Question: When I try with the IPv4 address it succeeds to add the DNS server. But when I try to give the IPv6 address instead of IPv4 address it doesn't work.
1. Why it is not able to set the IPv6 address?
2. What is the alternative for achiving this in IPv6 machine?
Below is the code snippet what I tried. Also tried giving IPAddress and string datatypes as the input to SetDNSServerSearchOrder.
'''
PS C:\Users\Administrator> $NICs = Get-WmiObject Win32_NetworkAdapterConfiguration | Where {$_.IPEnabled -eq "TRUE" -and
($_.IPAddress -contains "1111:1111:1111:1111:1111:1111:1111:1114")}
PS C:\Users\Administrator> [System.Net.IPAddress]$IP="1111:1111:1111:1111:1111:1111:1111:1112"
PS C:\Users\Administrator> $IP
Address :
AddressFamily : InterNetworkV6
ScopeId : 0
IsIPv6Multicast : False
IsIPv6LinkLocal : False
IsIPv6SiteLocal : False
IPAddressToString : 1111:1111:1111:1111:1111:1111:1111:1112
PS C:\Users\Administrator> $NICs.SetDNSServerSearchOrder($IP)
__GENUS : 2
__CLASS : __PARAMETERS
__SUPERCLASS :
__DYNASTY : __PARAMETERS
__RELPATH :
__PROPERTY_COUNT : 1
__DERIVATION : {}
__SERVER :
__NAMESPACE :
__PATH :
ReturnValue : 70
PS C:\Users\Administrator> [string]$IP="1111:1111:1111:1111:1111:1111:1111:1112"
PS C:\Users\Administrator> $NICs.SetDNSServerSearchOrder($IP)
__GENUS : 2
__CLASS : __PARAMETERS
__SUPERCLASS :
__DYNASTY : __PARAMETERS
__RELPATH :
__PROPERTY_COUNT : 1
__DERIVATION : {}
__SERVER :
__NAMESPACE :
__PATH :
ReturnValue : 70
PS C:\Users\Administrator> $IP
1111:1111:1111:1111:1111:1111:1111:1112
PS C:\Users\Administrator> $NICs
DHCPEnabled : True
IPAddress : {fe80::24b7:d14e:fd15:bd2b, 1111:1111:1111:1111:1111:1111:1111:1114}
DefaultIPGateway :
DNSDomain :
ServiceName : e1cexpress
Description : Intel(R) 82579LM Gigabit Network Connection
Index : 10
PS C:\Users\Administrator>
'''
Below is the screenshot after running these commands.

Also searched in Google and can't find a solution. :-(
OS version: windows server 2008 r2
Powershell version: Powershell 2.0
Solution shall be unique so that I can use for both IPv4 and IPv6 systems.
It would be great if anyone can help in this regard.
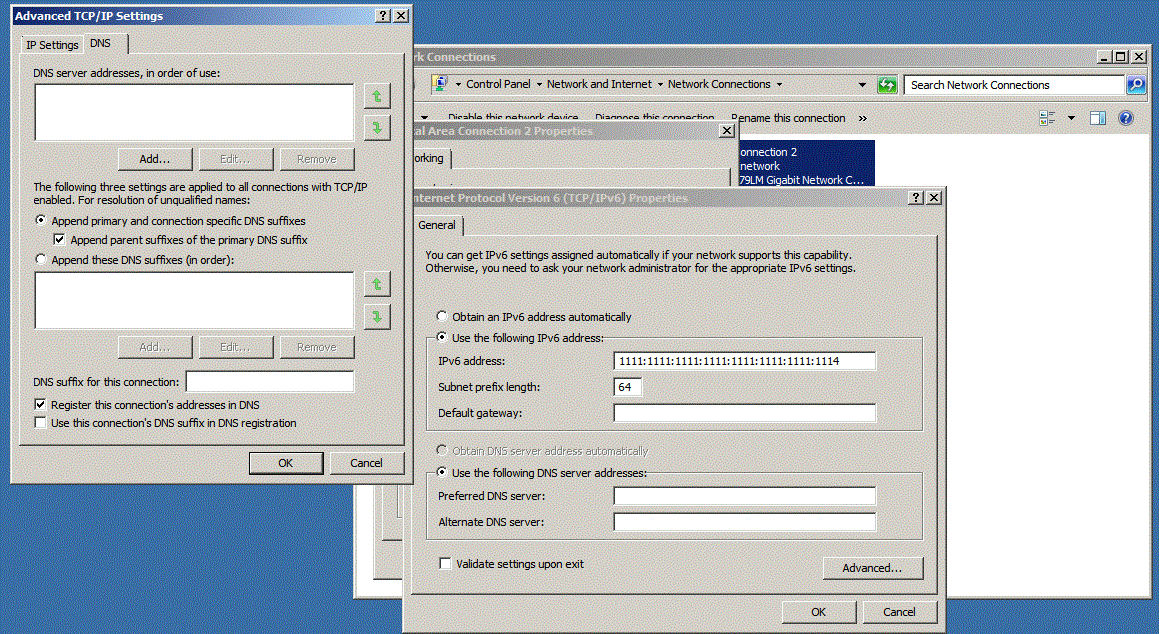
Answer: 1. Not sure - in Win2012 you sidestep that whole issue by using dedicated cmdlets for network management Set-DnsClientServerAddress -InterfaceIndex $($Nics.InterfaceIndex) -ServerAddresses $IP
2. Use netsh $NICs = Get-WmiObject Win32_NetworkAdapterConfiguration | Where {$_.IPEnabled -eq "TRUE" -and
($_.IPAddress -contains "1111:1111:1111:1111:1111:1111:1111:1114")}
$IP="1111:1111:1111:1111:1111:1111:1111:1112"
netsh interface IPv6 set dnsservers name=$($Nics.InterfaceIndex) static $IP primary
And this can be adapted to accomodate ipv4 too:
'''
if($IP.contains(":")){
netsh interface IPv6 set dnsservers name=$($Nics.InterfaceIndex) static $IP primary
}
elseif($IP.contains(".")){
netsh interface IPv4 set dnsservers name=$($Nics.InterfaceIndex) static $IP primary
}
else{
Write-Host ("Invalid IP:" + $IP)
}
'''